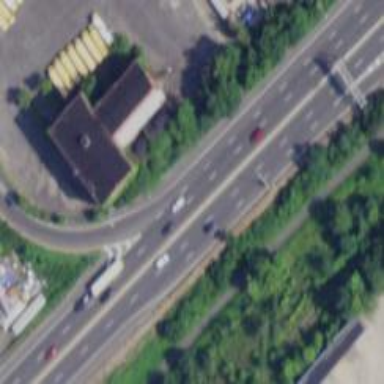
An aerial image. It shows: Motorway junction.